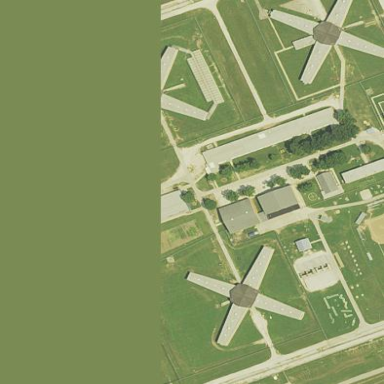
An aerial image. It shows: Prison.